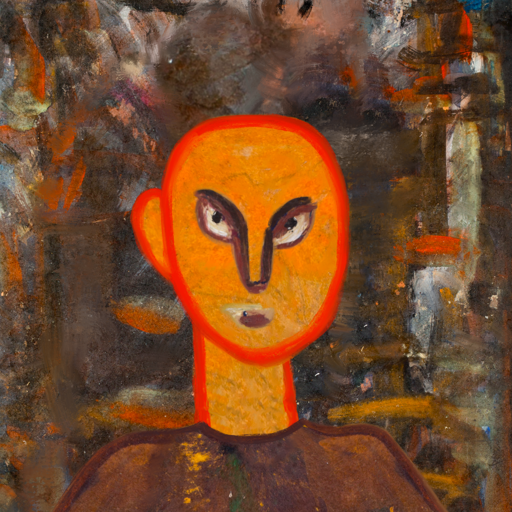
Background: GypsyQueen, Head And Neck Front: Sisters, Face Front: After_Raid, Bust: Comrade, Hair Front: Blank, Head Accessory: Blank, Second Necklace: Blank, Necklace: Blank, Baby: Blank